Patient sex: M
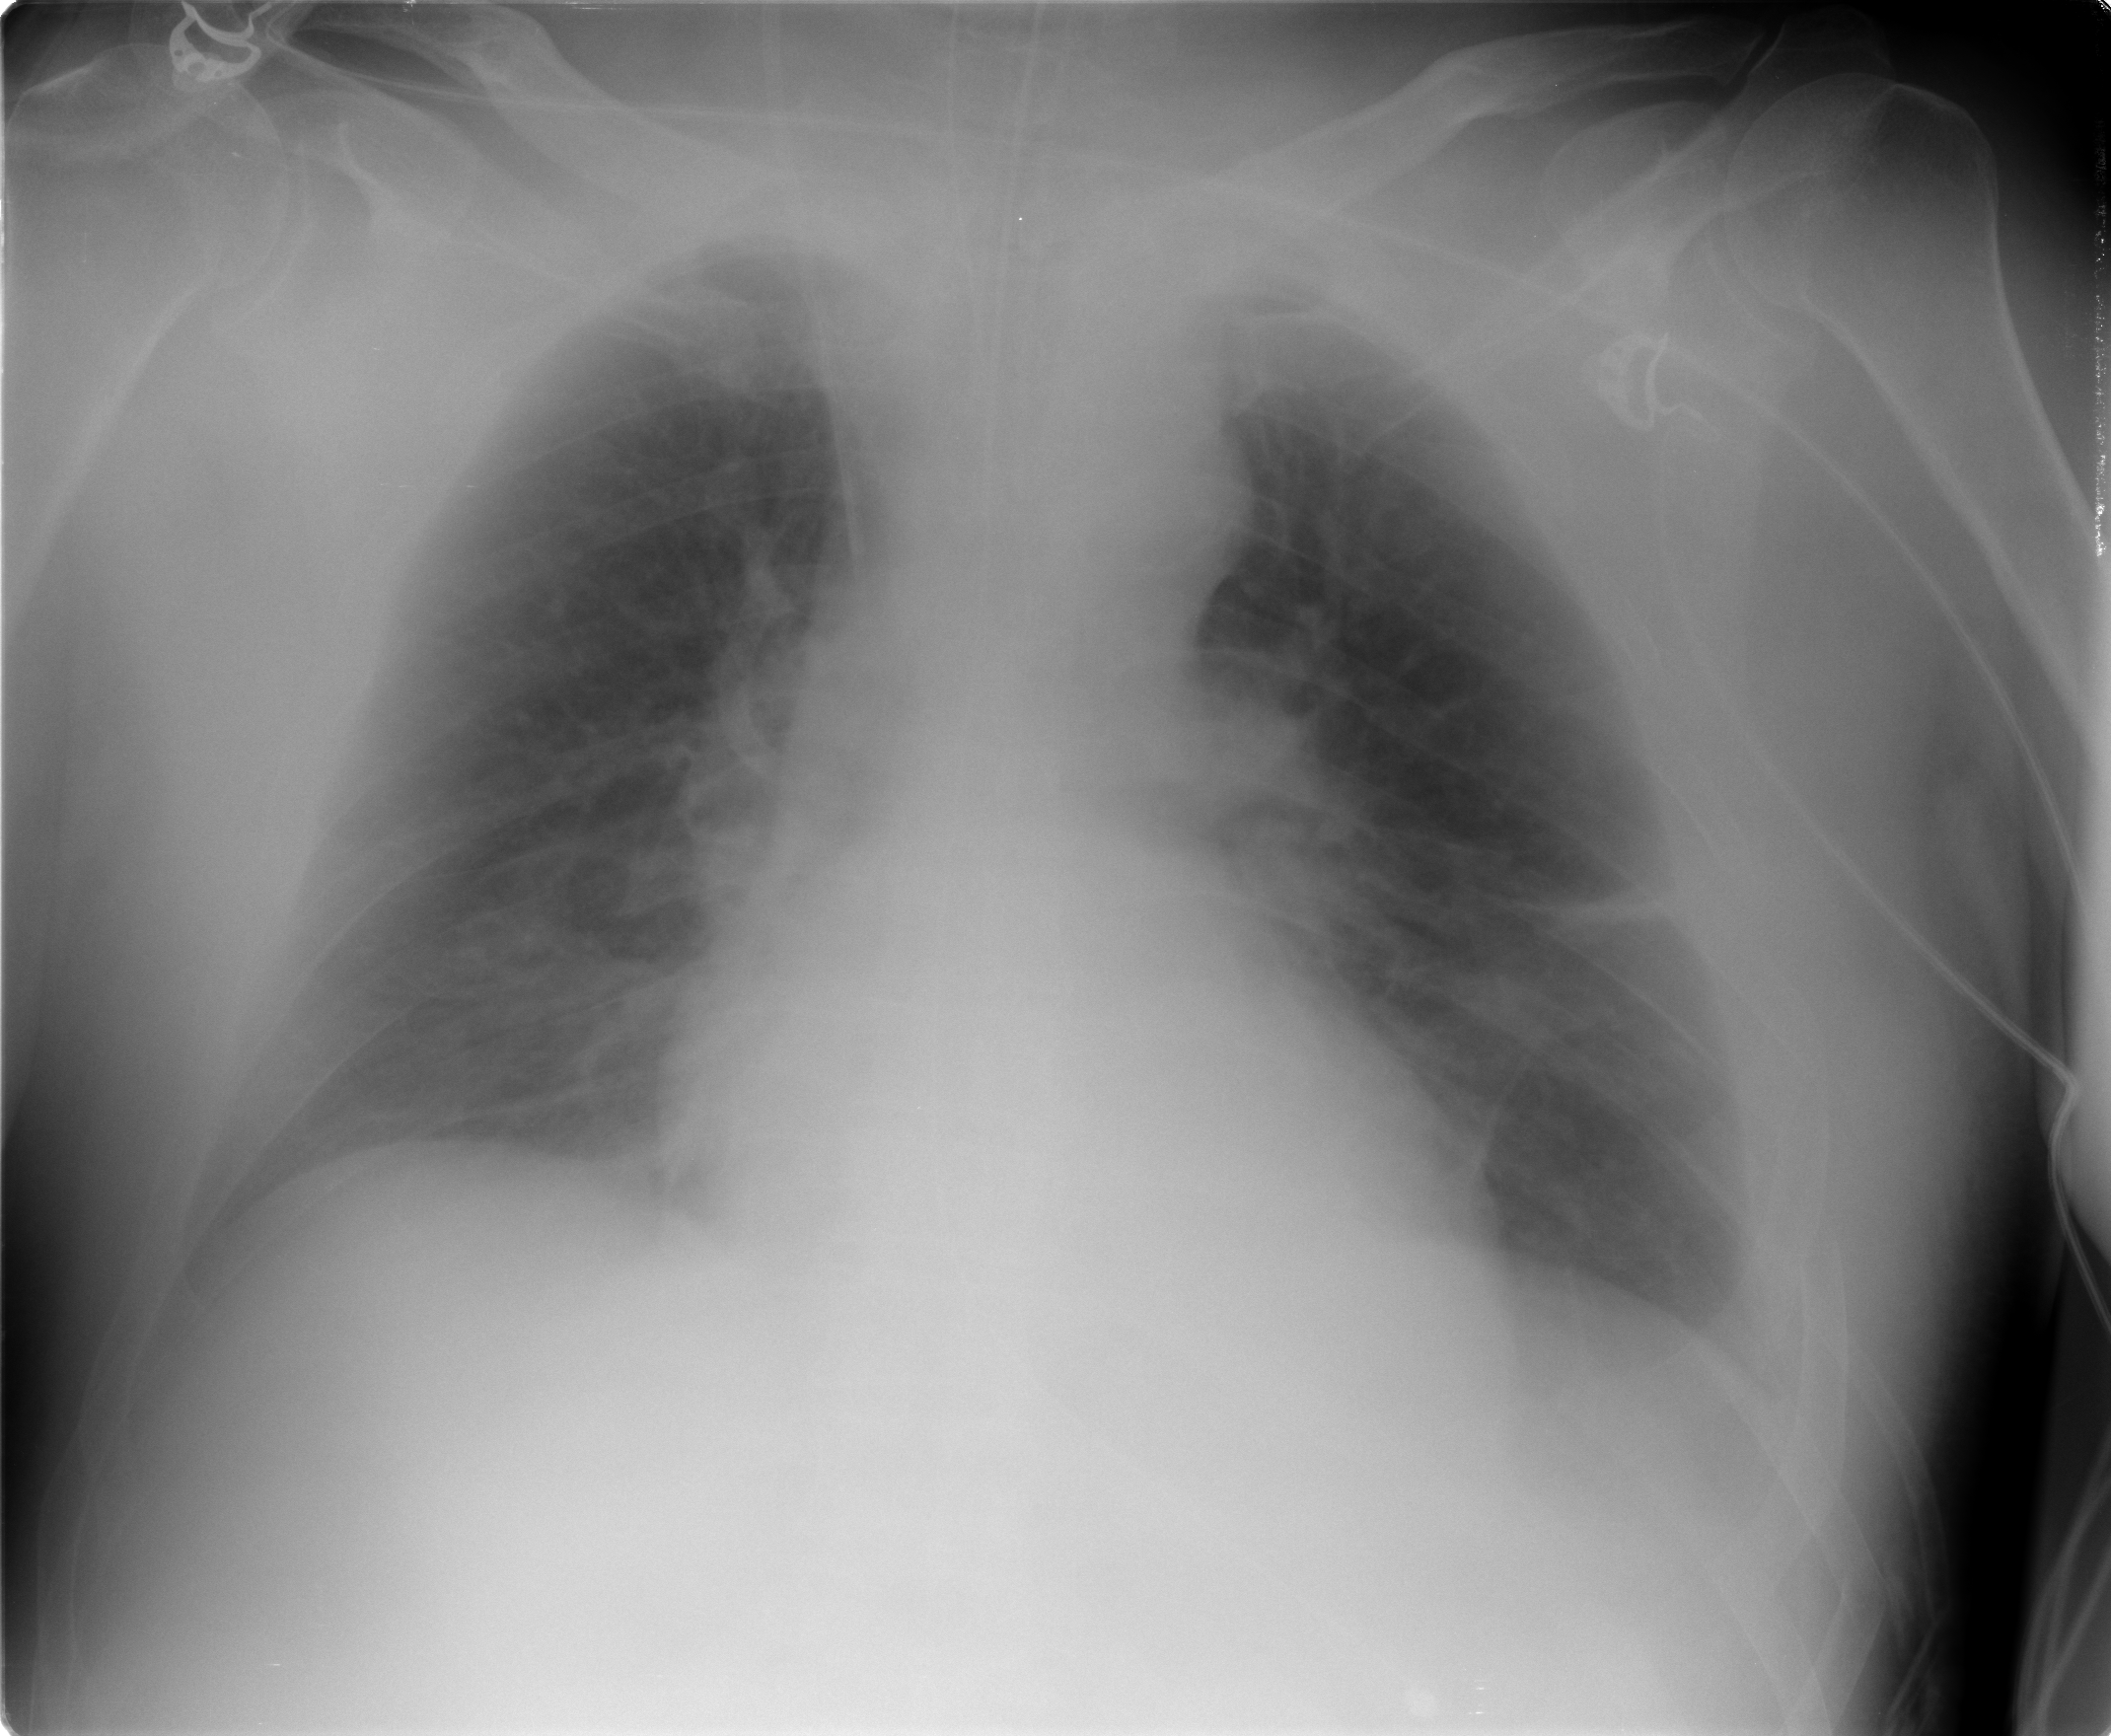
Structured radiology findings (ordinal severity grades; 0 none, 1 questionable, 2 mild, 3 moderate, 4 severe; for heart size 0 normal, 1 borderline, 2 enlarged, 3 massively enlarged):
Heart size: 2
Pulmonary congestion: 2
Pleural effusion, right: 0
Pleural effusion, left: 1
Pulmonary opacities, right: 0
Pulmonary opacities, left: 0
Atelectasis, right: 2
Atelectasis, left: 2